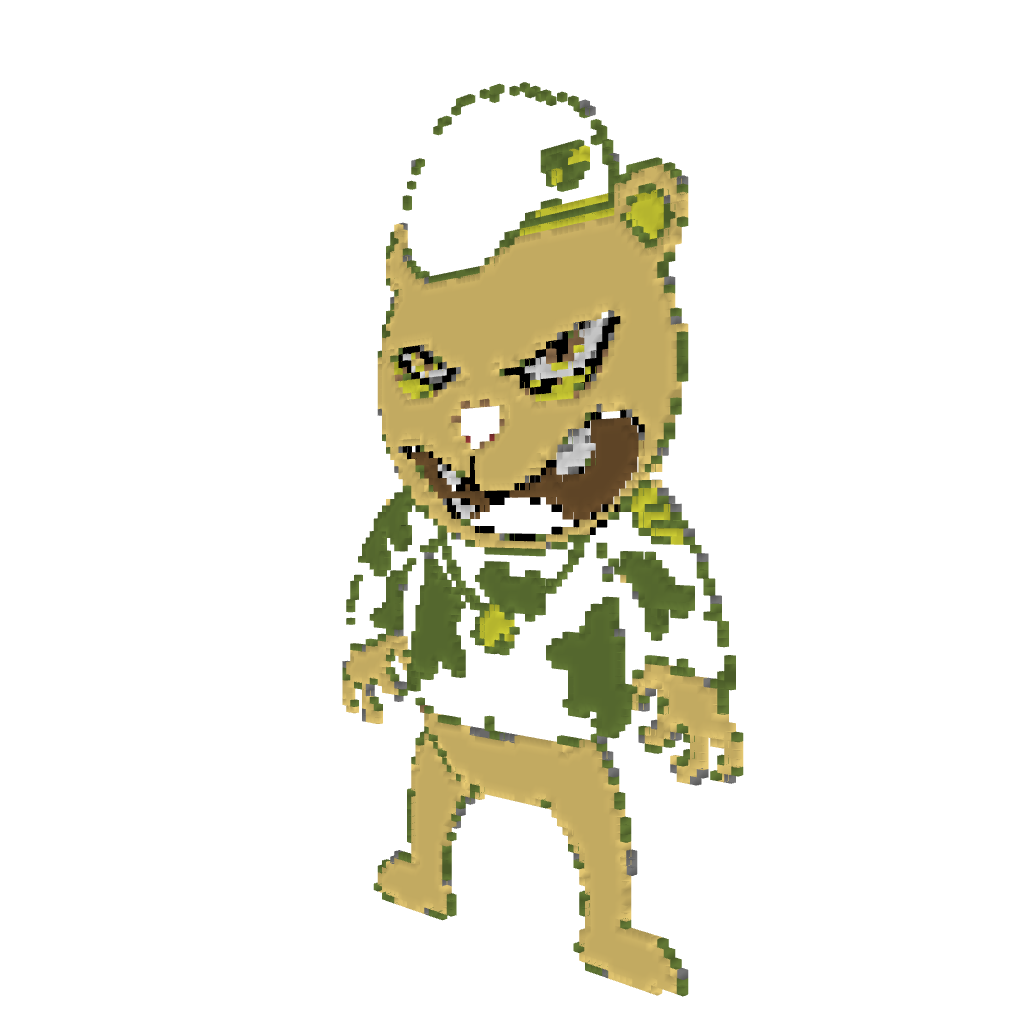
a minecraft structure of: Happy tree friends [flippy] bad low quality